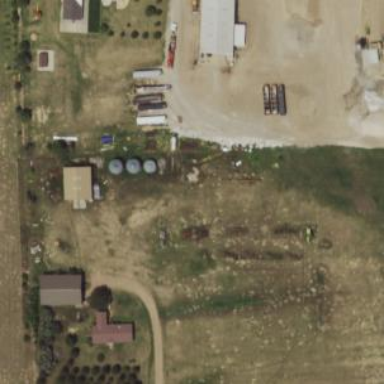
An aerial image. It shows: Silo.